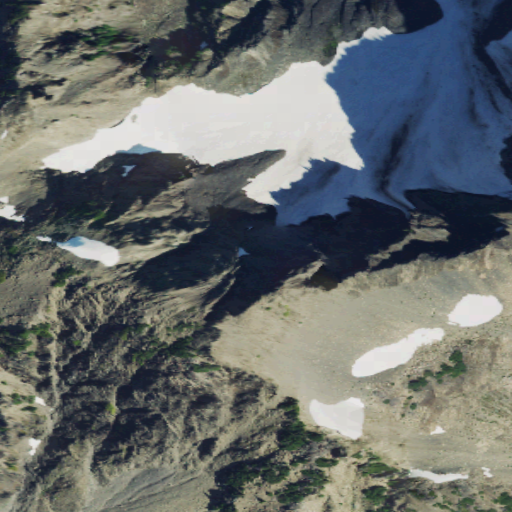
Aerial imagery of mountain in Washington named Mount Skokomish containing barren land, snow, and shrub